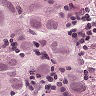
Metastatic tissue present: yes